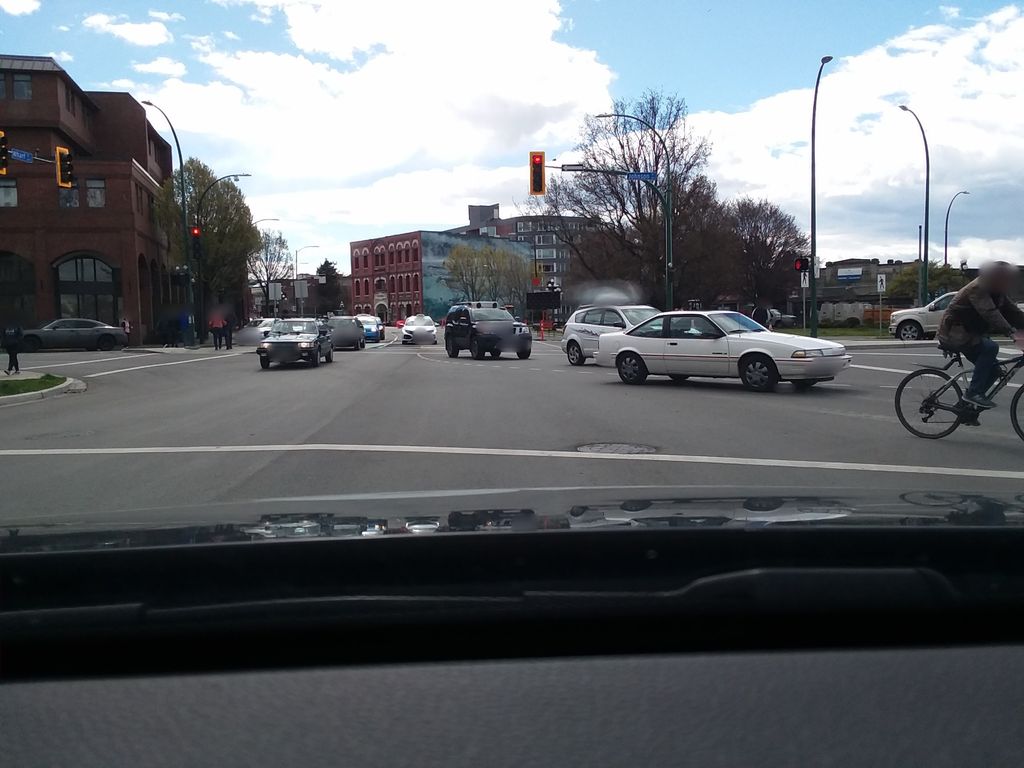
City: victoria